Question: I am trying to add two different textviews with different heights like so:
'''
<LinearLayout xmlns:android="http://schemas.android.com/apk/res/android"
android:layout_width="match_parent"
android:layout_height="wrap_content"
android:layout_marginBottom="@dimen/single_margin"
android:layout_marginLeft="@dimen/double_margin"
android:layout_marginRight="@dimen/double_margin"
android:layout_marginTop="@dimen/single_margin"
android:baselineAligned="false"
android:gravity="center"
android:orientation="horizontal">
<TextView
android:id="@+id/newsfeed_ad_title"
android:layout_width="0px"
android:layout_height="match_parent"
android:layout_marginRight="28dp"
android:layout_weight="3"
android:fontFamily="sans-serif-light"
android:gravity="center_vertical"
android:singleLine="false"
android:text="This is example text view that will mess up the height!"
android:textColor="@color/dark_blue"
android:textSize="@dimen/ad_title_text" />
<TextView
android:id="@+id/newsfeed_ad_info_button"
android:layout_width="0px"
android:layout_height="wrap_content"
android:layout_gravity="center"
android:layout_weight="2"
android:background="@drawable/selector_rounded_box_light_blue"
android:fontFamily="sans-serif-light"
android:gravity="center"
android:paddingBottom="@dimen/single_margin"
android:paddingLeft="@dimen/double_margin"
android:paddingRight="@dimen/double_margin"
android:paddingTop="@dimen/single_margin"
android:text="Learn More"
android:textColor="@color/dark_blue"
android:textSize="@dimen/body_text" /> </LinearLayout>
'''
And the result is this:

(Don't mind the drop shadow above. I cropped the image and the shadow is from the actionbar)
The height of the linear layout is determined by the smaller textview instead of the bigger one. Why? And how do I go about fixing it? Thanks in advance
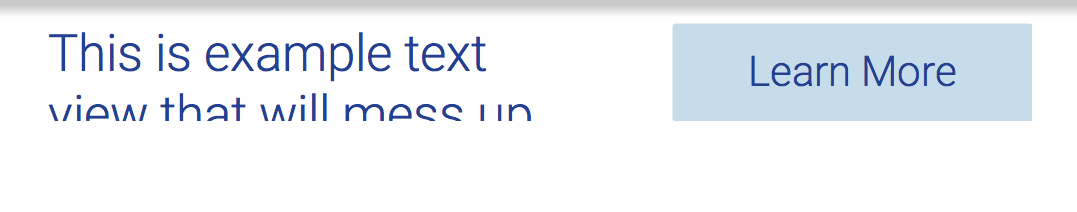
Answer: > Make textview's height 'wrap_content' it will solve the issue
'''
android:id="@+id/newsfeed_ad_title"
android:layout_width="0px"
android:layout_height="wrap_content"
'''